Field crop: maize
Growth stage: 2
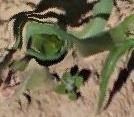
Species: maize